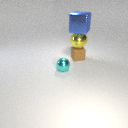
small cyan metal sphere in front of small brown rubber cube